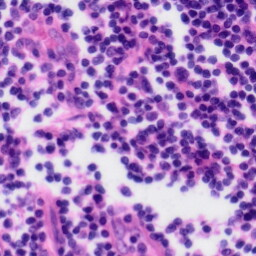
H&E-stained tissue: Tonsil